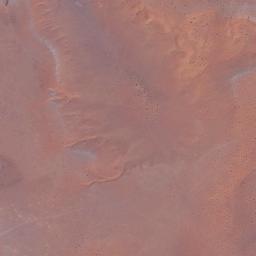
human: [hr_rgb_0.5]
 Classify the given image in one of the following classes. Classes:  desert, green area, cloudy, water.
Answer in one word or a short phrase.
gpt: desert